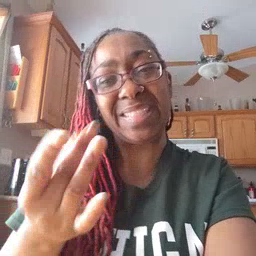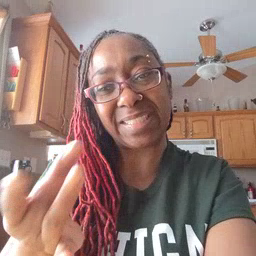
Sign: sticky